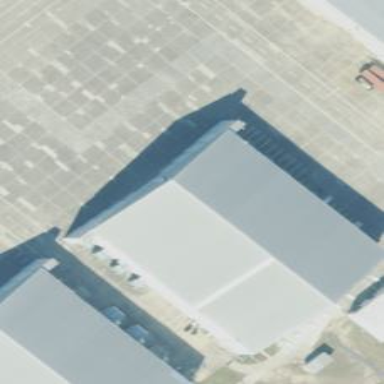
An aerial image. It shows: Hangar building located at airport.